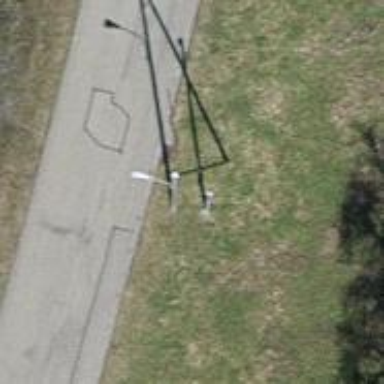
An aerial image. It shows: Power pole.